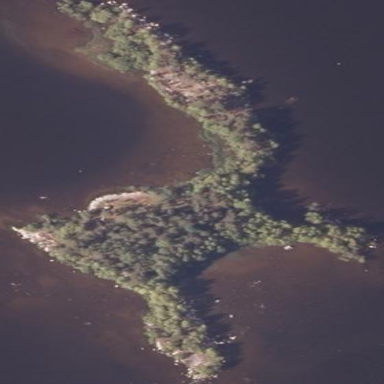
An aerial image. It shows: Islet covered with woodland.